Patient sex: M
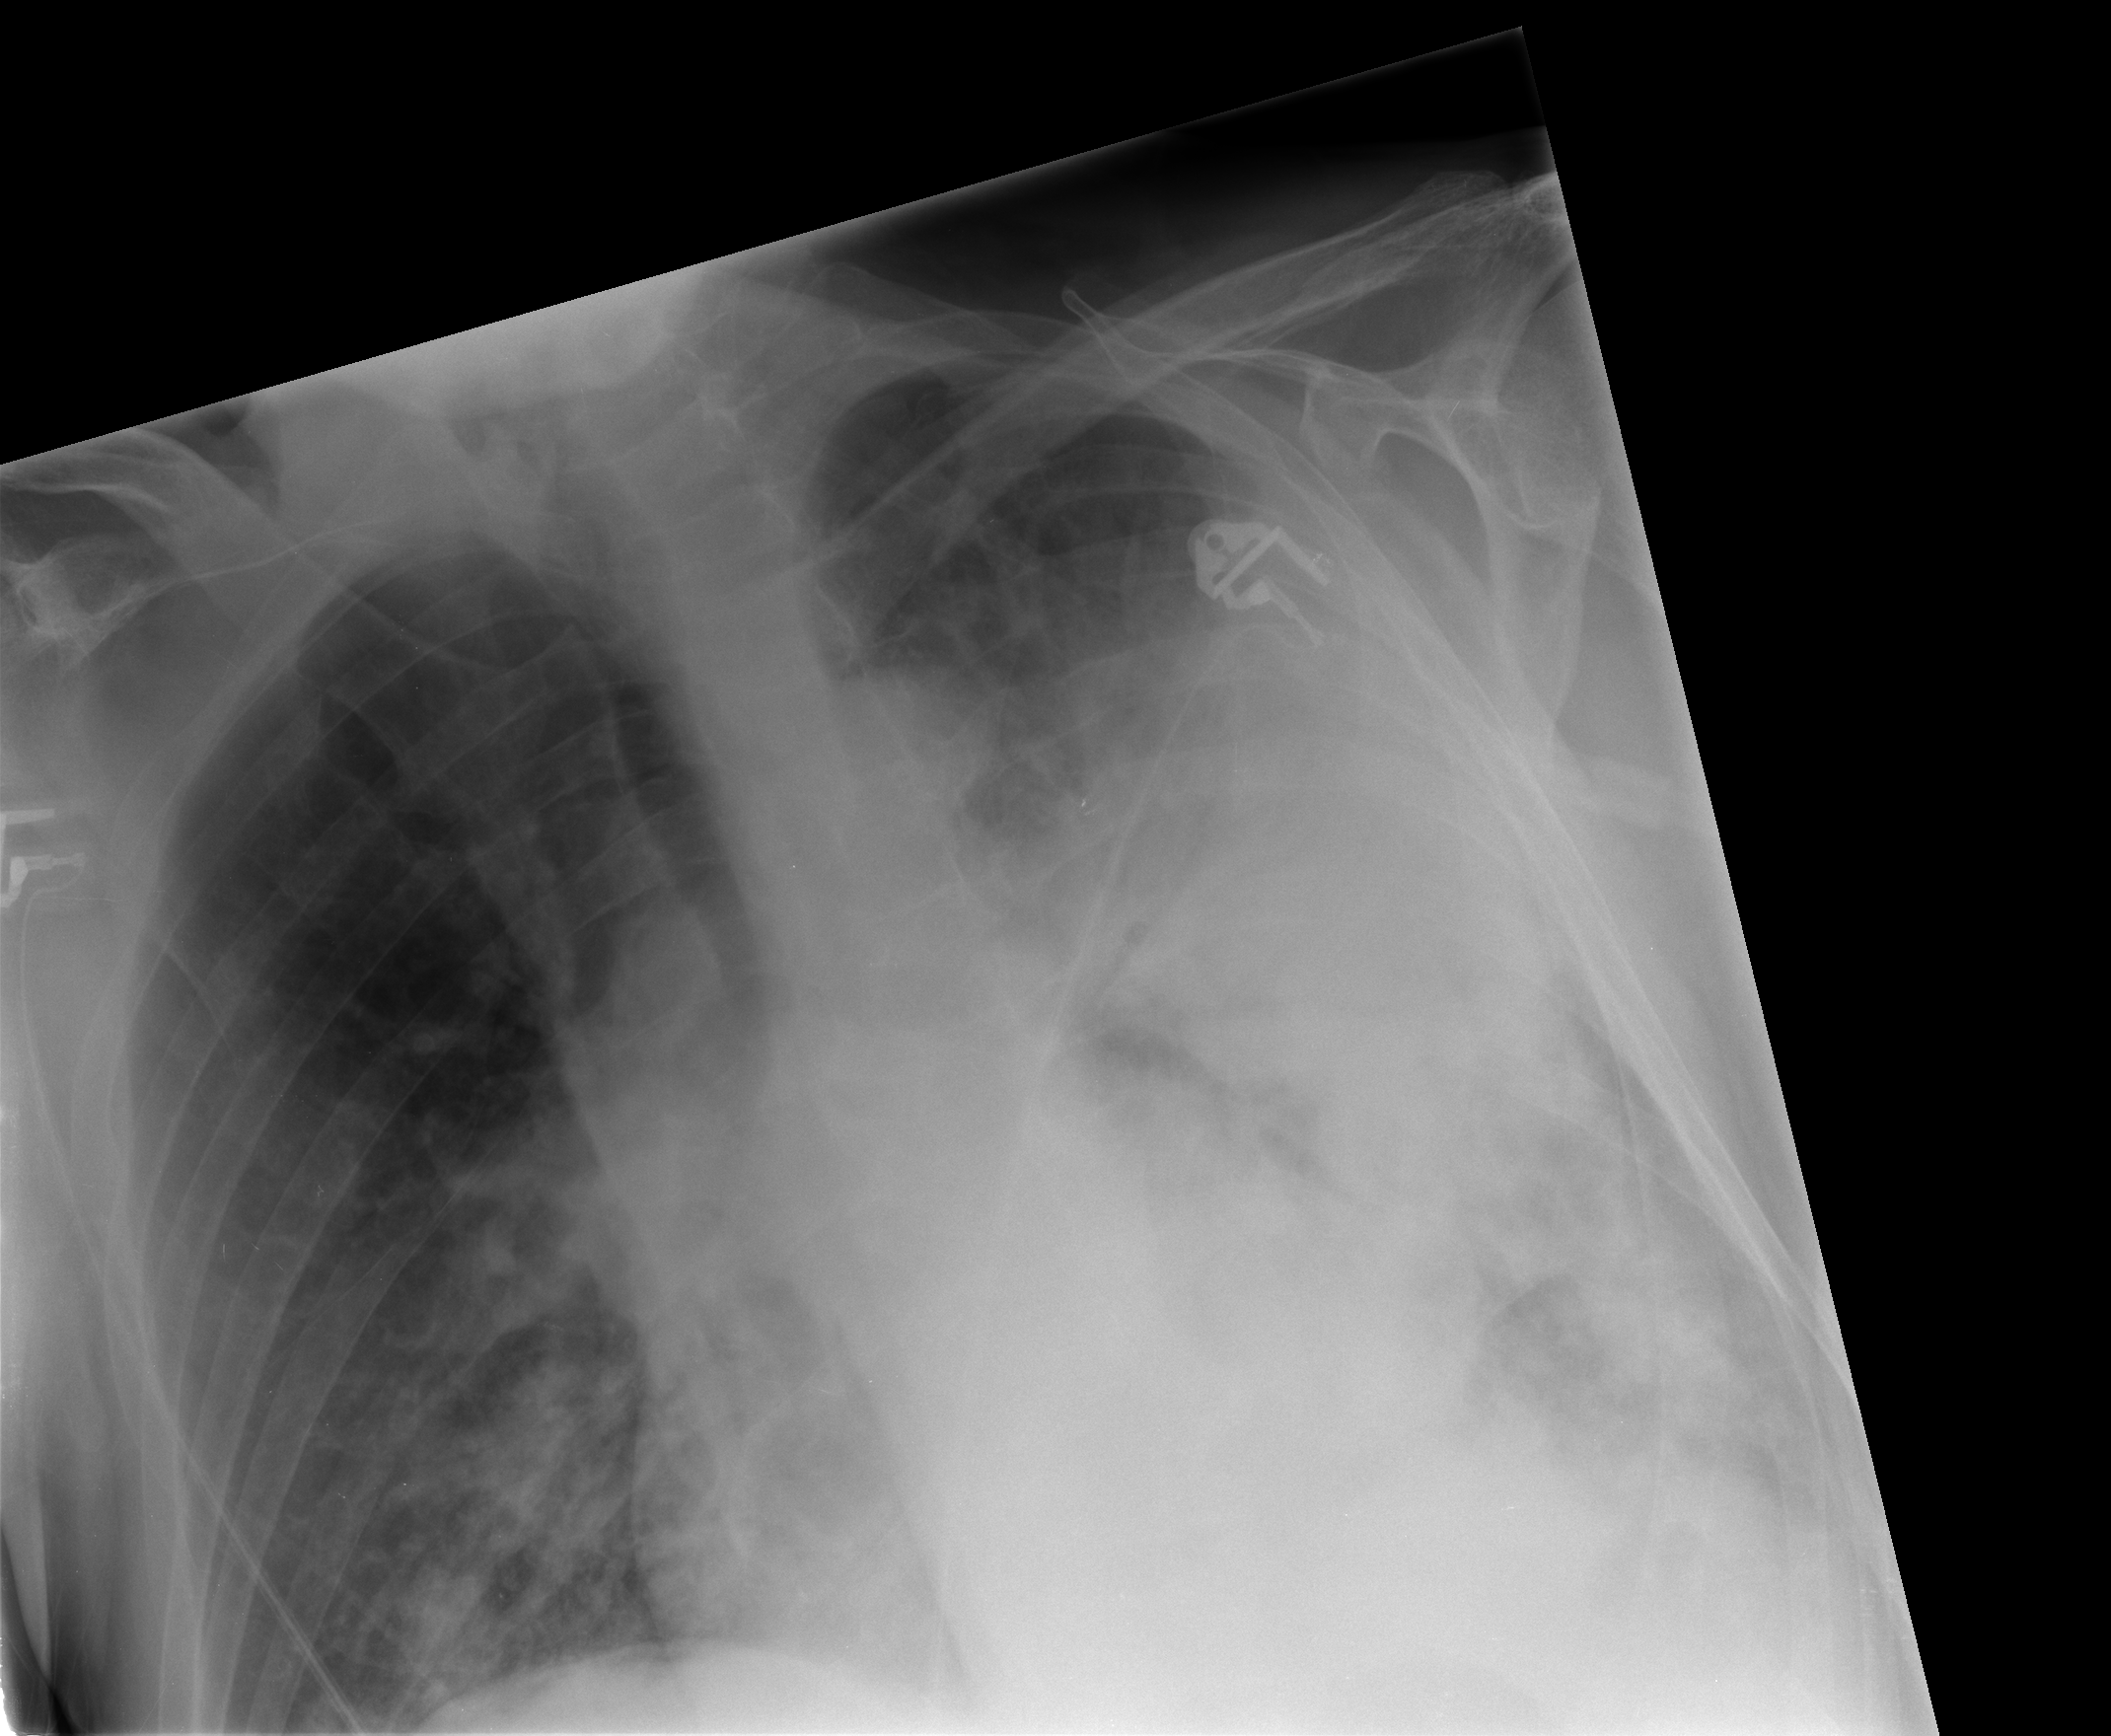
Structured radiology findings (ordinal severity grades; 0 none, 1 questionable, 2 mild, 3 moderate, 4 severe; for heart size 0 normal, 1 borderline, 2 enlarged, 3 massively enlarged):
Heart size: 0
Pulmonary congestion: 0
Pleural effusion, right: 0
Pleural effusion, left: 2
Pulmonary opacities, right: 2
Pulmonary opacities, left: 4
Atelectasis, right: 2
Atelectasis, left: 3